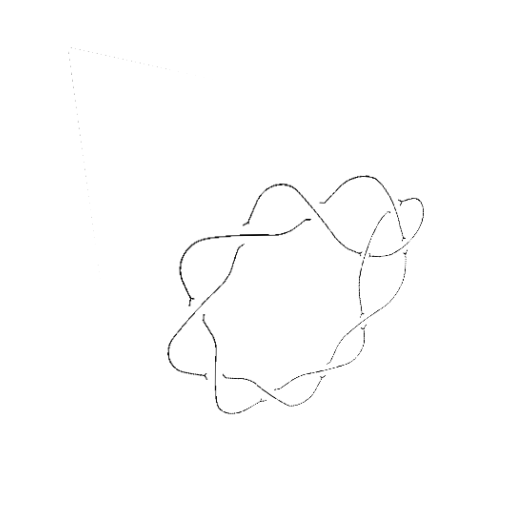
Crossing number: 10